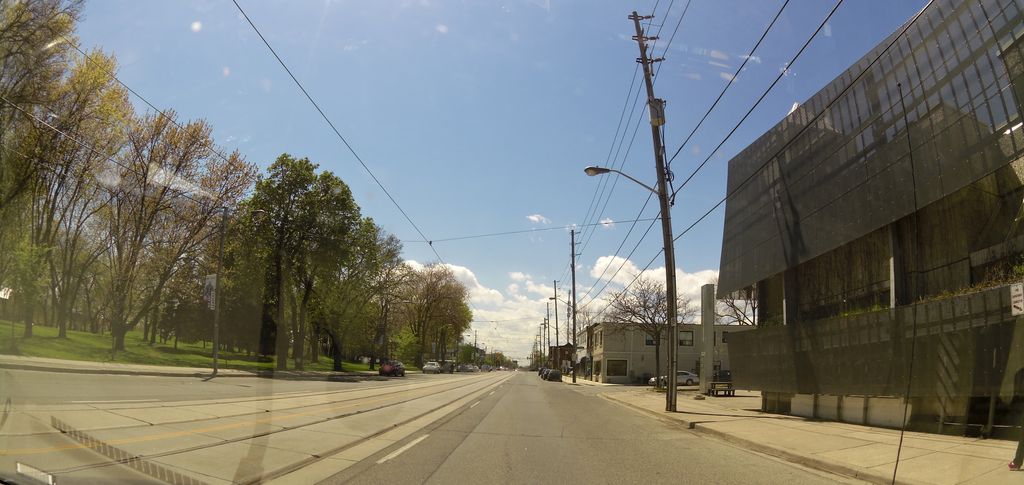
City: toronto